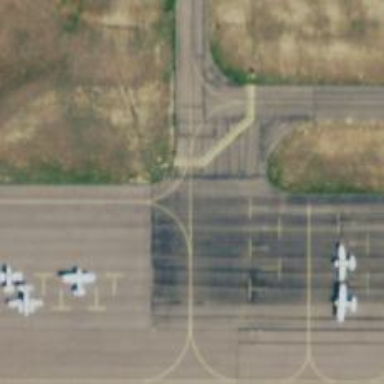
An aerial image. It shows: Image of taxiway at airport.